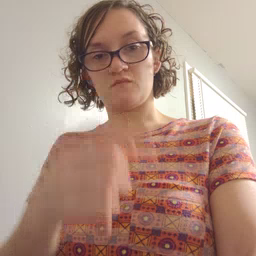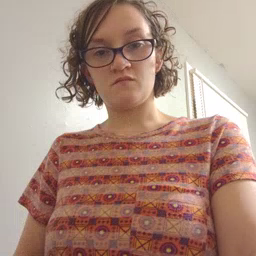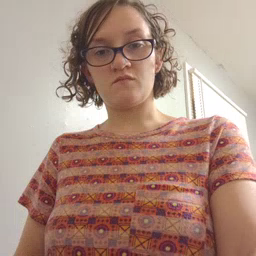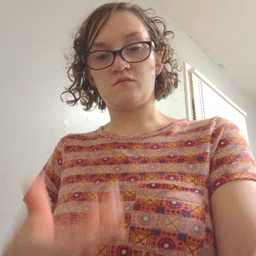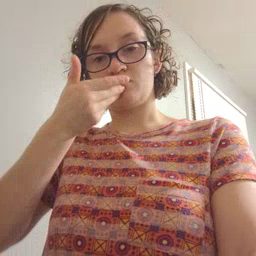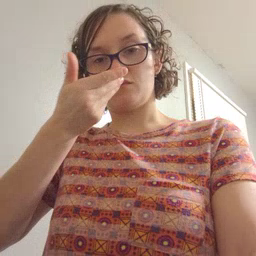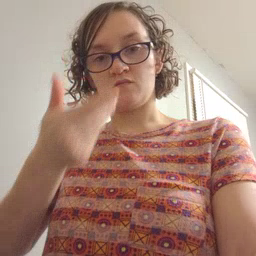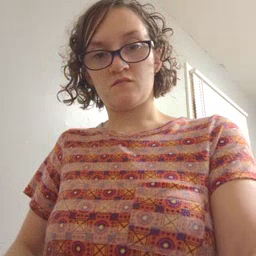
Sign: pizza